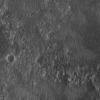
Atmospheric dust classification: not_dusty